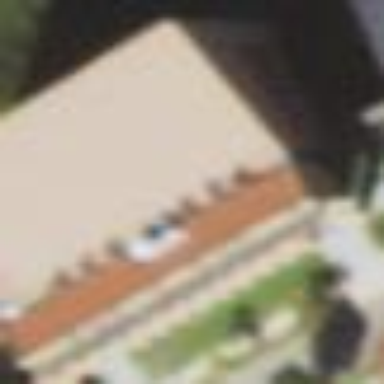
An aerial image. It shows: College building.